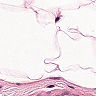
Metastatic tissue present: no